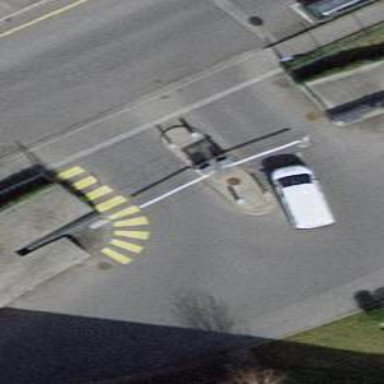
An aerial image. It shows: Gate.